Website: home-depot
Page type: newsletter-management
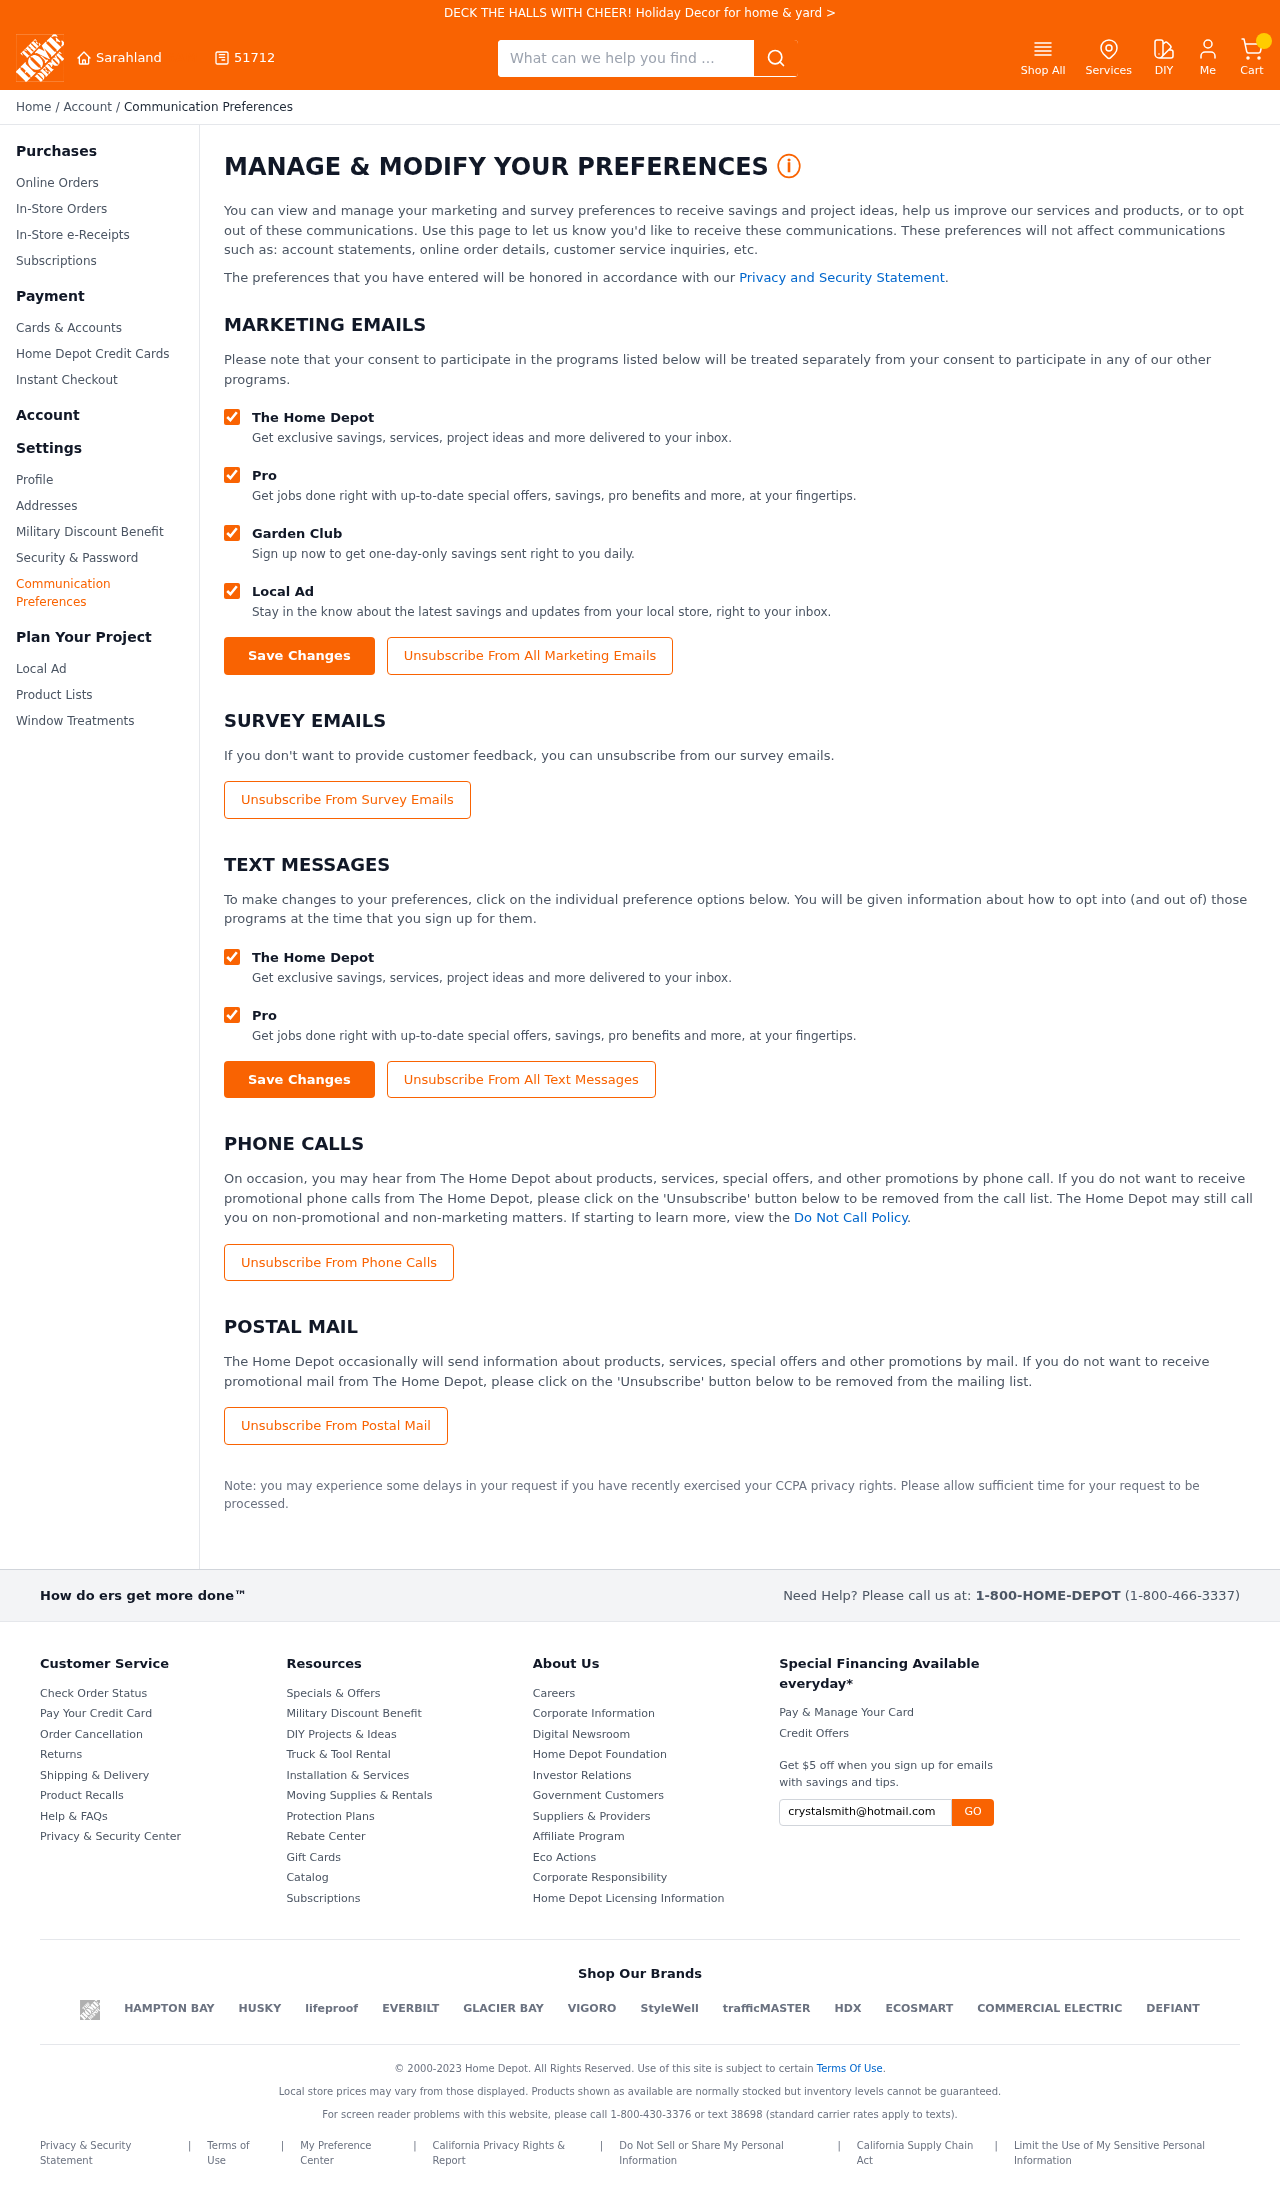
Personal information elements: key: PII_CITY
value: Sarahland
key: PII_POSTCODE
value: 51712
Search elements: key: HEADER_SEARCH
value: What can we help you find ...